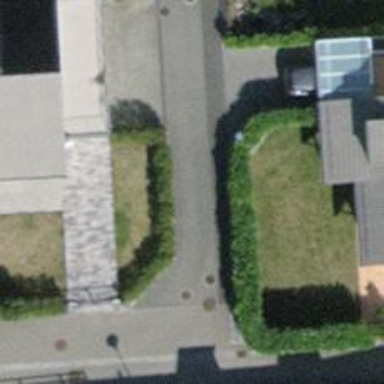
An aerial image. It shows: Residential road with paving stones.